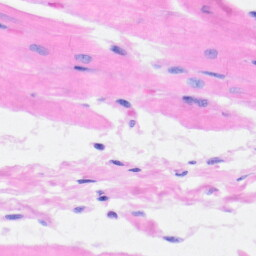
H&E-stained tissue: Heart